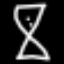
Label: hourglass